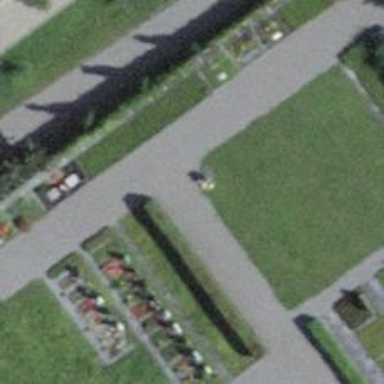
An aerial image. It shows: Fountain.